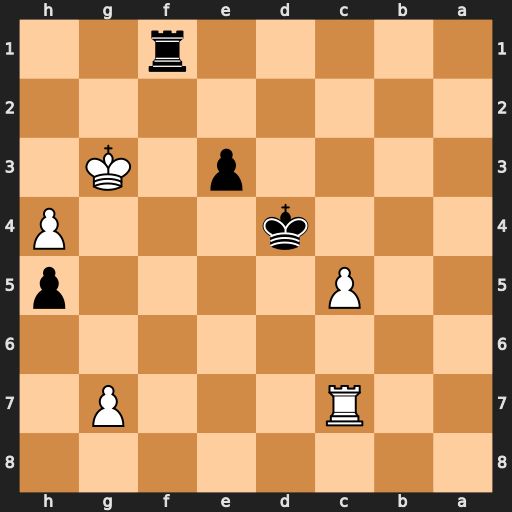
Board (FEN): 8/2R3P1/8/2P4p/3k3P/4p1K1/8/5r2
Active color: b
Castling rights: -
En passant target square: -
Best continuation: e2 Re7 e1=Q+ Rxe1 Rxe1 Kf2 Re8